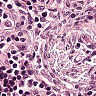
Metastatic tissue present: no